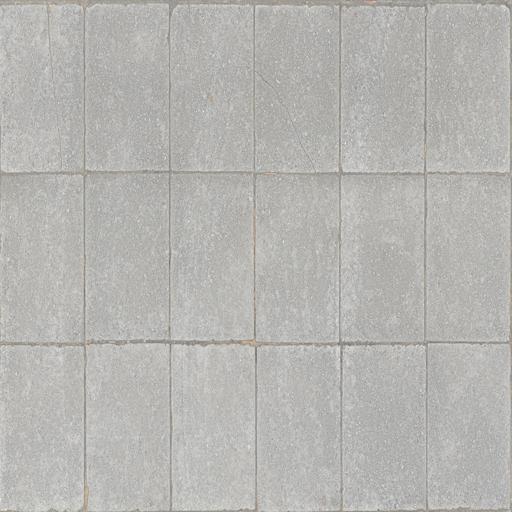
Tags: bright dirt dirty grey light pavement paving square tiled tiles